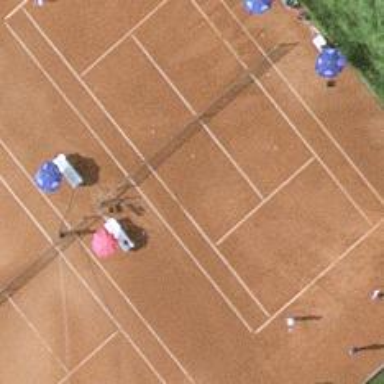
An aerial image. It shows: Tennis court on pitch designated for leisure land.